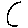
Label: cat